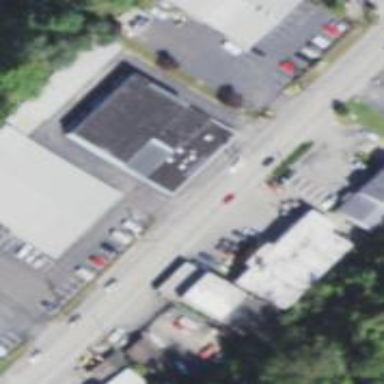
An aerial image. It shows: Commercial building.